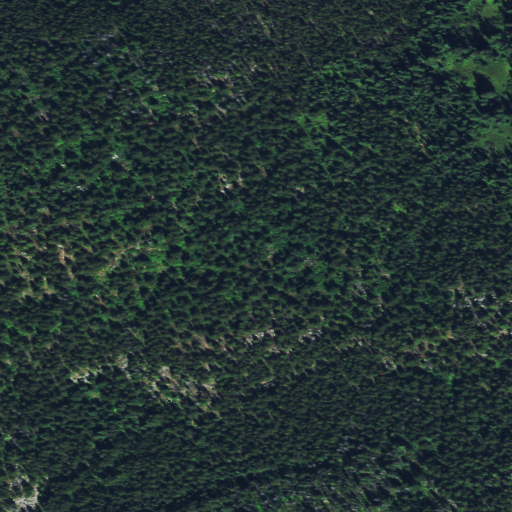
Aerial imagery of plain(s) in Montana named Chamberlain Meadows containing only evergreen forest